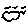
Label: bird